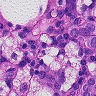
Metastatic tissue present: yes